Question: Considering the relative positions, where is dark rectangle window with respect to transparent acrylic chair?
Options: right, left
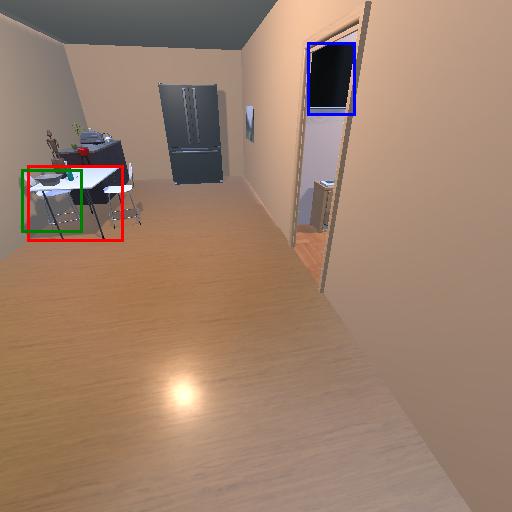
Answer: right